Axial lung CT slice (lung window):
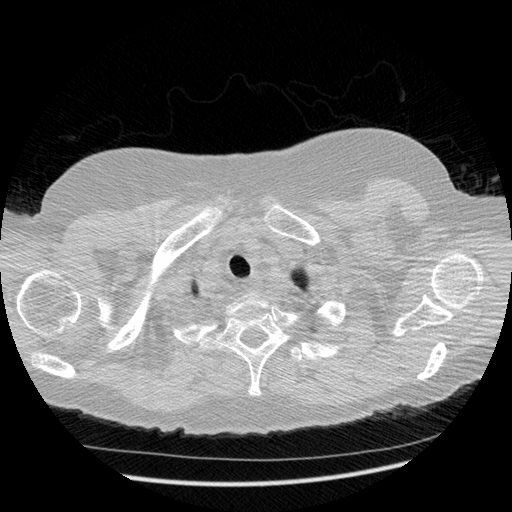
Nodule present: no